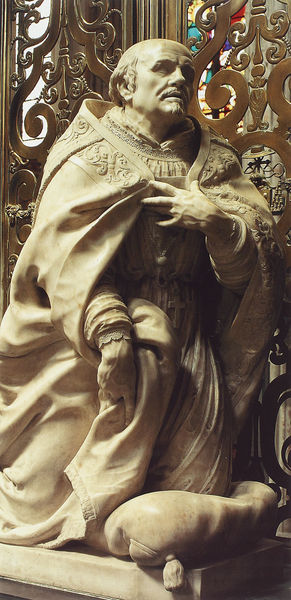
Titel: Grabmal für Erzbischof André Cruesen
Künstler: Lukas Faydherbe
Standort: Mecheln, Kathedrale (EU - B)
Schlagwörter: hand, mann, umhang, weiß, brust, fenster, finger, marmor, mund, nase, ohr, gürtel, ornament, alt, bart, augen, barock, bärtig, falten, kragen, sockel, stein, porträt, kirche, geistlicher, gewand, haare, mantel, borte, renaissance, skulptur, statue, kette, kissen, papst, polster, zeigefinger, glatze, ornamente, quaste, knie, schnauzbart, schnauzer, kreuz, knien, gebet, lettner, grab, knieend, kniend, knieen, priester, mönch, heiliger, oberlippenbart, quast, ornat, bildhauer, tonsur, grabmahl, epitaph, stifter, bärtchen, liturgisches gewand, kasel, altz